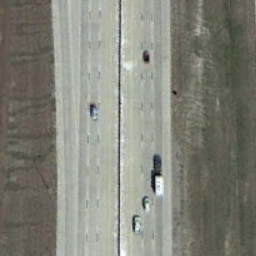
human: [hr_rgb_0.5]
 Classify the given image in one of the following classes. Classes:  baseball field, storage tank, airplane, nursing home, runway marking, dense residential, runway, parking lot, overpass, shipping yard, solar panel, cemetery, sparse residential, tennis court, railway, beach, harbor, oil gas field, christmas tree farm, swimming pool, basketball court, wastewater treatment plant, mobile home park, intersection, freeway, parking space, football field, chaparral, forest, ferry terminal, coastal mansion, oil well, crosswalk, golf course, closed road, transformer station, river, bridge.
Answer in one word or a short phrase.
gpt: freeway